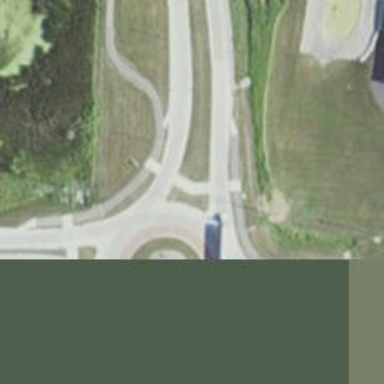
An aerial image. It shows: Marked crossing for cyclists on cycleway.